Interaction volume radius: 5 \u00c5
Interaction volume height: 15 \u00c5
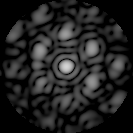
Disorder parameter: 0.3905